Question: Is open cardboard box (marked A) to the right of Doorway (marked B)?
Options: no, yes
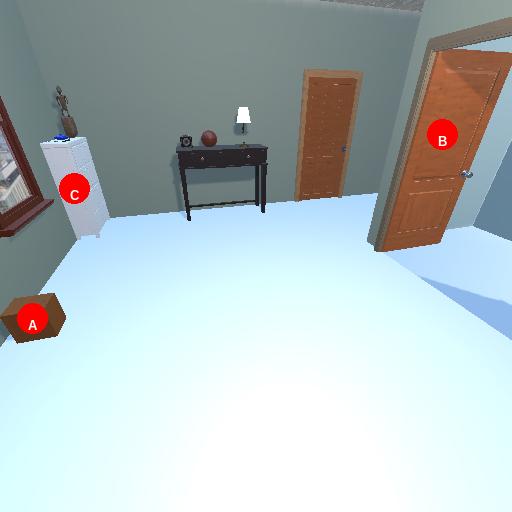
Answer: no